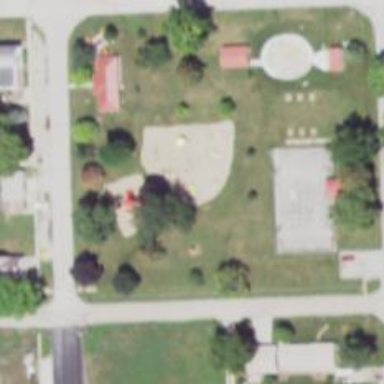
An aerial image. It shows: Playground featuring roundabout.